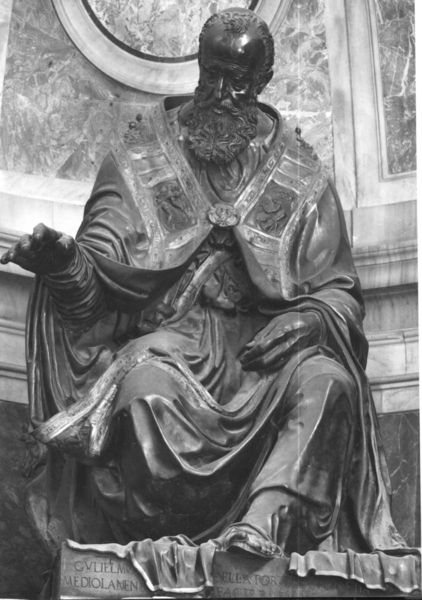
Titel: Grabmal von Papst Paul III. Farnese
Künstler: Guglielmo della Porta
Standort: Rom, S. Pietro (EU - I - Latium)
Schlagwörter: dunkel, fuß, hand, mann, umhang, marmor, schwarz, bart, falten, stein, kirche, gewand, mantel, sitzend, skulptur, statue, schärpe, papst, robe, sandalen, plastik, stola, antike, philosoph, geheimratsecken, halbglatze, rom, griechisch, gelehrter, standbild, grabmal, petersdom, nikolaus, dunkell, pressbrokat, peersdom